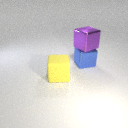
large blue metal cube below large purple metal cube